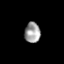
Tissue: prostate
Cell type: Endothelial cells
Senescence score: 0.3332
Nuclear area (px): 314
Mean DAPI intensity: 158